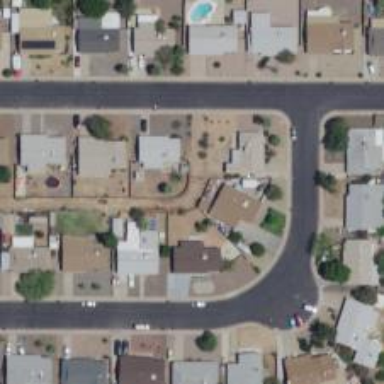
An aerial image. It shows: Alleyway designated as service road.